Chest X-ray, PA view. Patient: 27 years old, sex M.
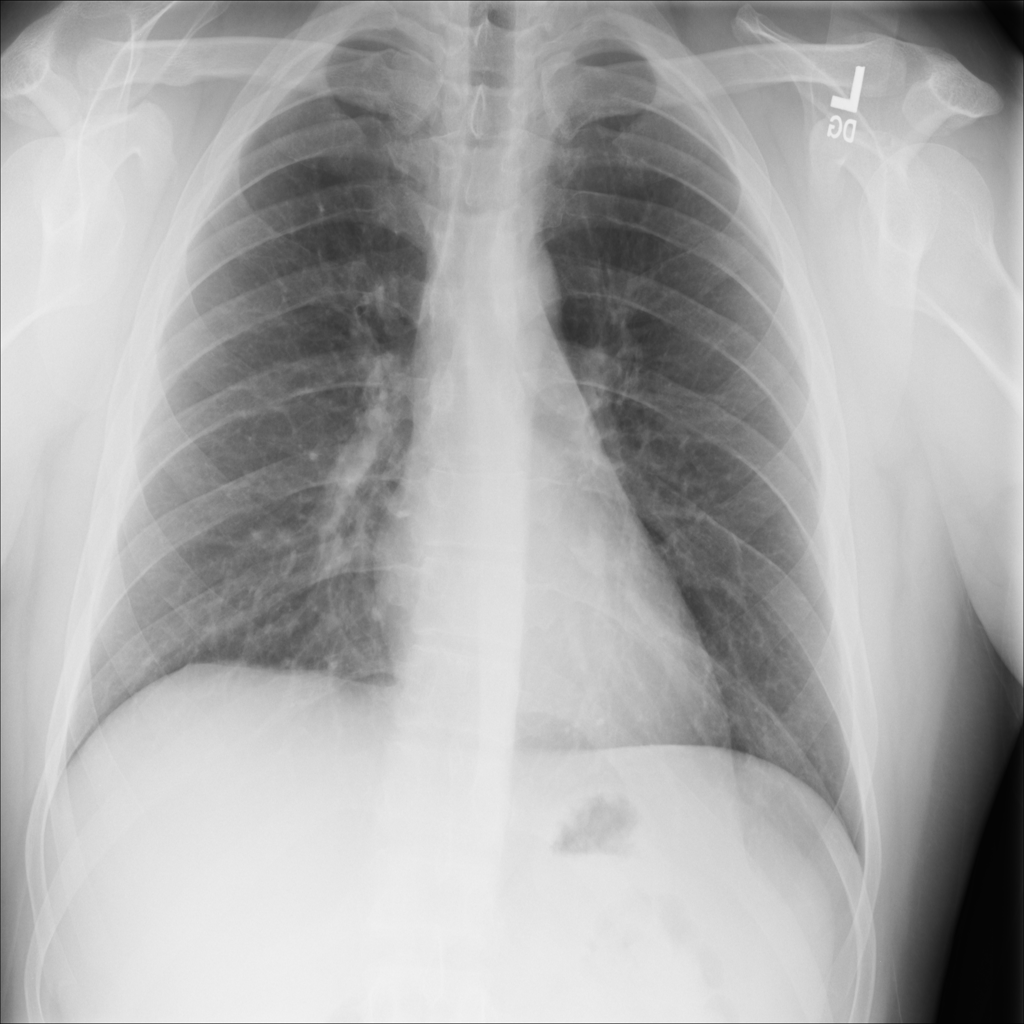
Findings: No Finding